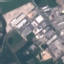
Land use / land cover class: Industrial